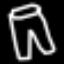
Label: pants